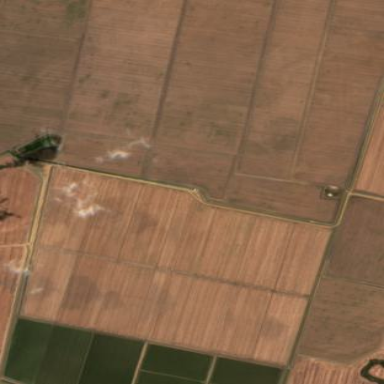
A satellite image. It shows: Farmland with cotton crops.